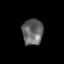
Tissue: prostate
Cell type: T cells
Senescence score: 0.3068
Nuclear area (px): 524
Mean DAPI intensity: 103.059